Field crop: tomato
Growth stage: 1
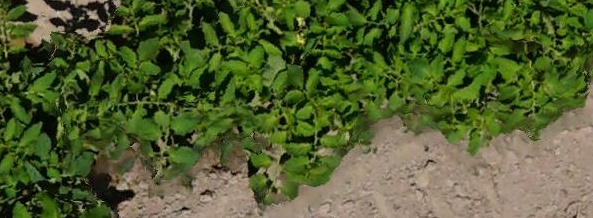
Species: tomato